Question: I need to create a web site with elements like articles/sections or ul/li to flow inline unless there is no room in the line, at which point the next items would drop below and start a new line of elements. This is markup:
'''
<article style="display:inline; width:900px; height:1000px;">
<section class="featured">
<p>Hello ye wanderers...</p>
<p>Salutations!</p>
</section>
<section class="featureds">
<p>A little message here</p>
</section>
<section class="featureds">
<p>A little message there</p>
</section>
<section class="featureds">
<p>This is that and so what?</p>
</section>
</article>
'''
And this is the style for the boxes:
'''
.featured {
position:relative;
width:450px;
height:100px;
background-color: #eee;
border-color: #000;
border-width: 2px;
border:1px solid #333;
}
.featureds {
position:relative;
width:150px;
height:100px;
background-color: #eef;
border-color: #000;
border-width: 2px;
border:1px solid #333;
}
'''
And this is the image which shows what I get with this code and what I want to get.

Now, I know how to do this with position:absolute, but that is not what I want to do. I need to do this with minimal HTML and CSS wrangling!
If anyone has an idea, I would much appreciate your help
TIA
DK
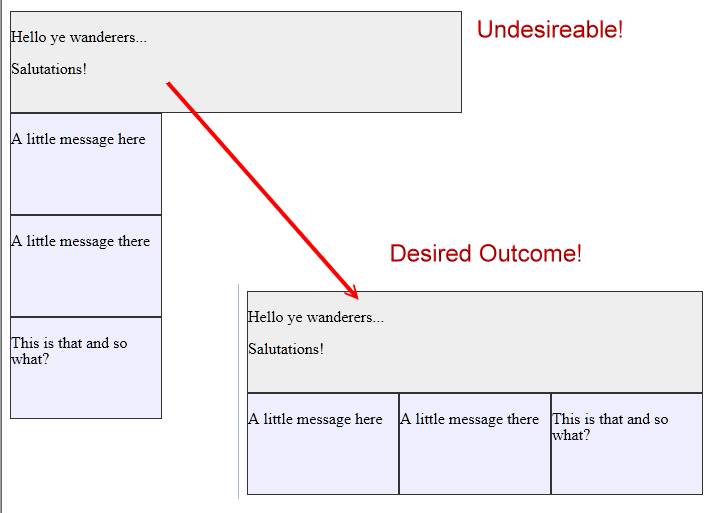
Answer: Float the sections left:
'''
.featureds {
position:relative;
width:150px;
height:100px;
background-color: #eef;
border-color: #000;
border-width: 2px;
border:1px solid #333;
float:left;
}
'''
<URL>